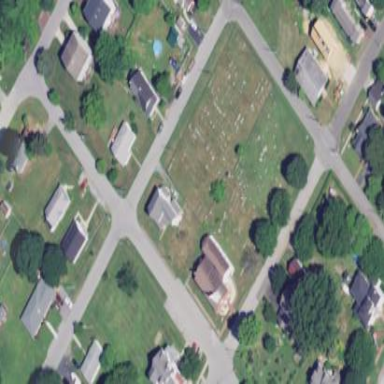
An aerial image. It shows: Cemetery.